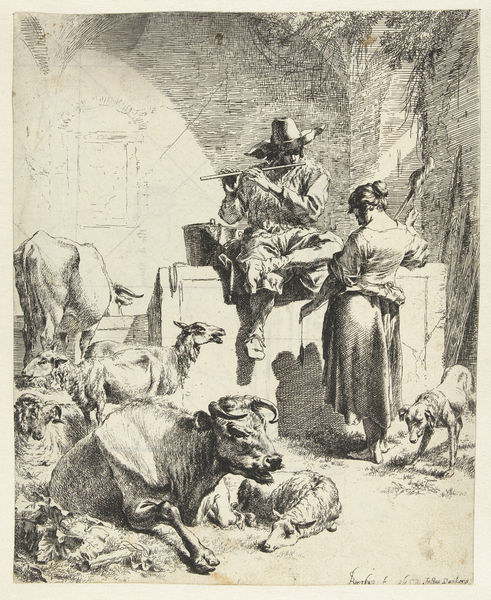
Titel: Fluitspelende herder en spinster
Künstler: Nicolaes Pietersz. Berchem
Standort: Amsterdam
Institution: Rijksmuseum
Schlagwörter: fuß, mann, schatten, mädchen, sitzen, fenster, frau, grau, licht, pfeiler, schwarz, säule, weiss, zeichnung, gras, hund, tiere, architektur, signatur, kühe, boden, stehend, liegen, studie, heu, mauer, graphik, kuh, monochrom, rind, weib, stufe, barfuss, schaf, loch, radierung, stich, entwurf, flöte, querflöte, küche, stall, trog, hörner, eimer, schafe, stier, hirte, hirtin, ziege, flötenspieler, spindel, krippe, kalb, ziegen, zuhören, ochs, gra, flirten, hirt, raufe, flötist